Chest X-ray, PA view. Patient: 48 years old, sex F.
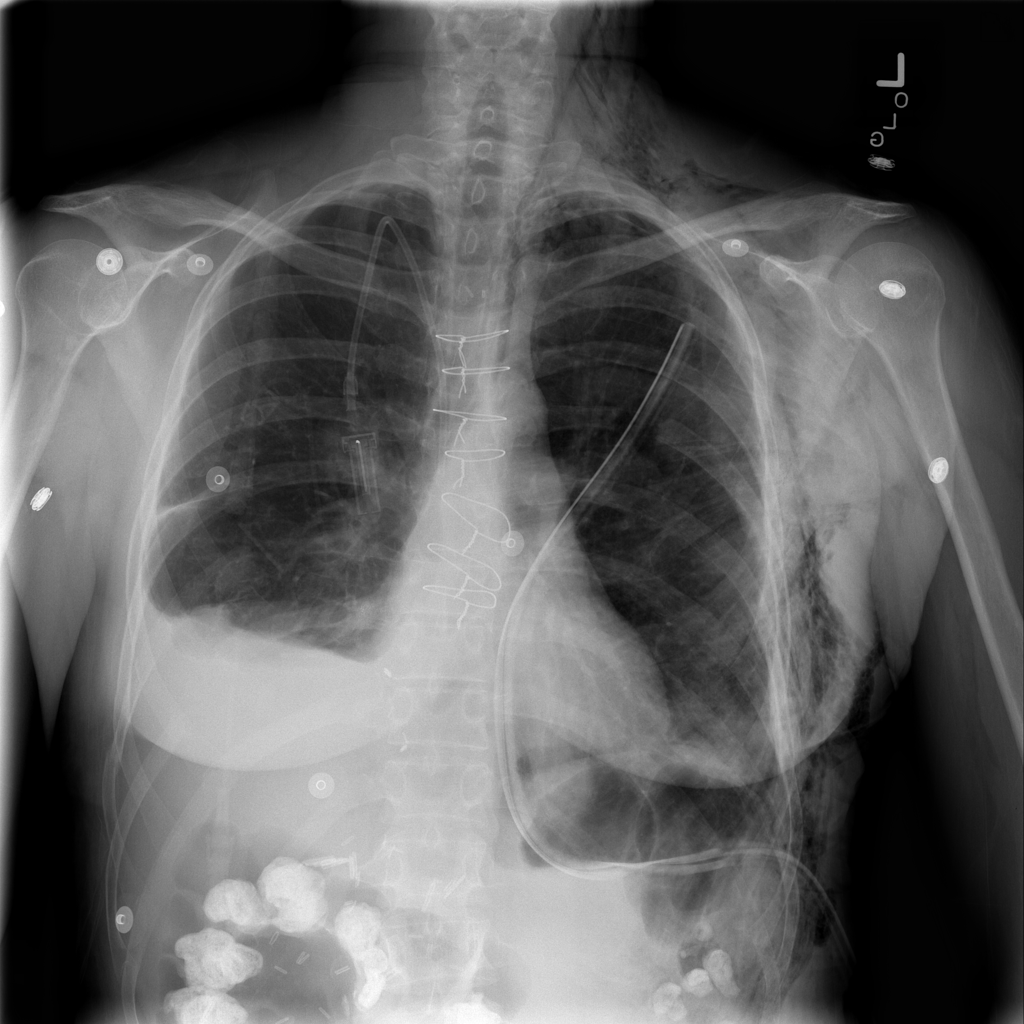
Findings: Emphysema, Fibrosis, Pneumothorax